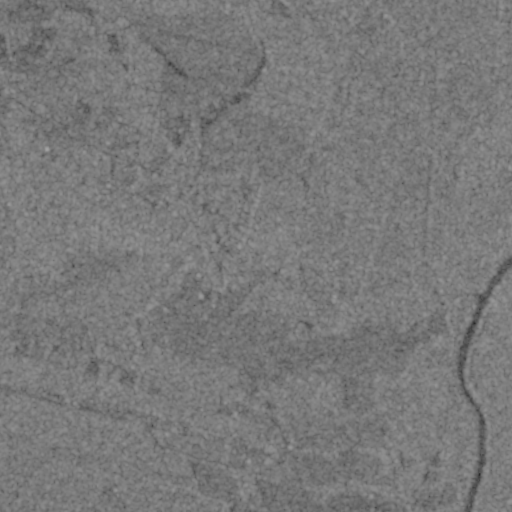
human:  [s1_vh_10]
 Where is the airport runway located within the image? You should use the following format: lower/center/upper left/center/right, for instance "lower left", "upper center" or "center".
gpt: The airport runway is located in the lower left of the image.
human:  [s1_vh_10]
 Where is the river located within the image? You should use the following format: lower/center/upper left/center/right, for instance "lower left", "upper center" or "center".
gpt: The river is located in the lower right of the image.
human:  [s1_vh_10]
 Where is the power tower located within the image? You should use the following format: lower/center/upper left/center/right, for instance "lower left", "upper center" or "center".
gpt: There is no power tower in the image.

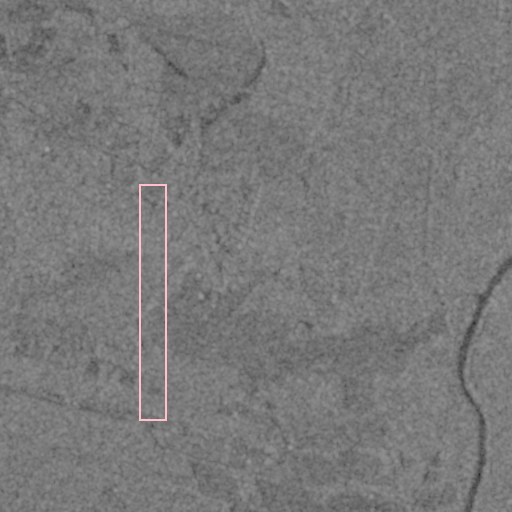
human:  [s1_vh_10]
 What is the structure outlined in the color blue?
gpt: There is no blue outline.
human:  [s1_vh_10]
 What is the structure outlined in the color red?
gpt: There is no structure outlined in red.